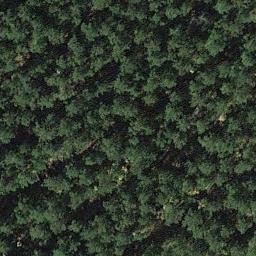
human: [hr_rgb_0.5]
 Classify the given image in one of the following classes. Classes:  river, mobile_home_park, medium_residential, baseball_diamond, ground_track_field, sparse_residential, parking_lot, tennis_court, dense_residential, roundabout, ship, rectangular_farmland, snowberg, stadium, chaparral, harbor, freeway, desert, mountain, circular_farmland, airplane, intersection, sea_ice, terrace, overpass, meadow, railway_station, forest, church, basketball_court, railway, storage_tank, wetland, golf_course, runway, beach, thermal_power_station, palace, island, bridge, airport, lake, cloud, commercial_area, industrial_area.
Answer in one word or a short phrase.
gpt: forest